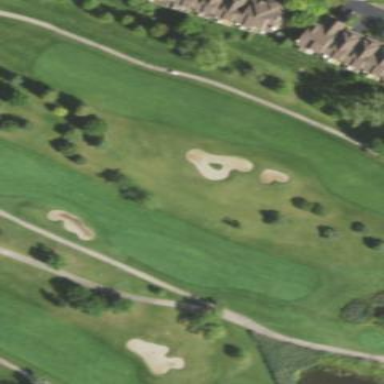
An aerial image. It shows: Grassy area designated as golf fairway.